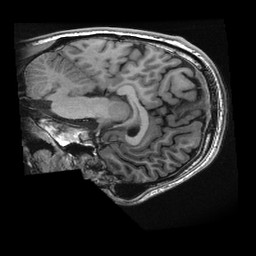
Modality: T1w
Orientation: sagittal
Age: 23
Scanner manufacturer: ge
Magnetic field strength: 3 T
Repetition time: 0.008424 s
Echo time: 0.003104 s